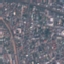
Label: Residential